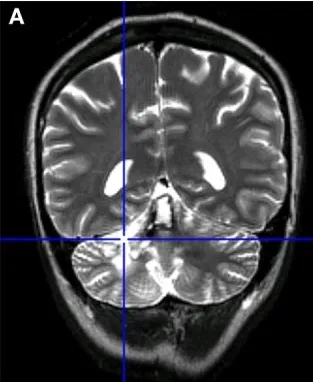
Comparison between the patient's MRI scans. (A) MRI in May 2015 (10 months after acute event of July 2014).
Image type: radiology (mri)